Question: I'm having a problem with the following code;
'''
<li class="span4">
<div class="thumbnail">
<img src="" alt="" />
<div class="caption">
<h3>Title</h3>
<div class="clearfix">
<div class="pull-right">
<div class="btn-group">
<button class="btn btn-success"><i class="icon-thumbs-up"></i></button>
<button class="btn btn-danger"><i class="icon-thumbs-down"></i></button>
<button class="btn btn-warning"><i class="icon-star-empty"></i></button>
</div>
</div>
</div>
</div>
</div>
</li>
'''
The buttons in the thumbnail description look like this;

The main problem I am having, is that these only appear broken . Not always.
It works fine in JSFiddle, but here it is anyway; <URL>
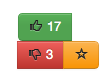
Answer: May be it's better if you define to '.btn-group' DIV. Write like this:
'''
.btn-group{
white-space:nowrap;
}
button{
white-space:normal;
}
'''